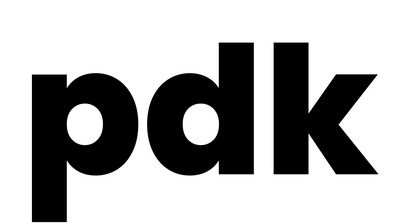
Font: Poppins-ExtraBold